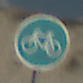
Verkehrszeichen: Radweg
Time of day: Midday
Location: Outdoor (Beach)
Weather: PartlyCloudy
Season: NotSpecified
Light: Natural